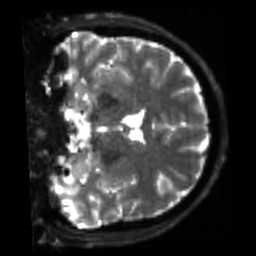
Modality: sbref
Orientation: coronal
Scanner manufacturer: siemens
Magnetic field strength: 3 T
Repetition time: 4 s
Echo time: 0.0594 s